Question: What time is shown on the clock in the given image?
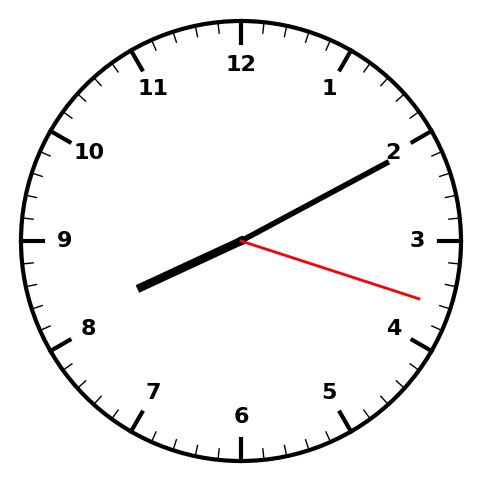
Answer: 08:10:18